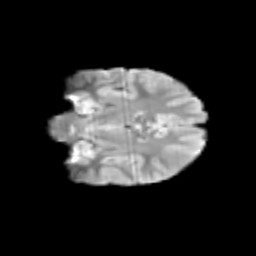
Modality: T2w
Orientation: coronal
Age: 10
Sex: female
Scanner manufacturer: siemens
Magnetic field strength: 3 T
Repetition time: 3.8 s
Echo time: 0.07 s